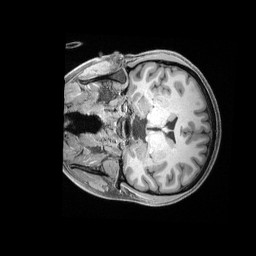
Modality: T1w
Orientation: coronal
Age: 22
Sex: female
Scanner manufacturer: siemens
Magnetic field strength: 3 T
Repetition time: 2.4 s
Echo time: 0.00228 s